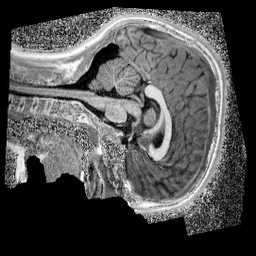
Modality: UNIT1_denoised
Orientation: sagittal
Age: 12
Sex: male
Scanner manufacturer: siemens
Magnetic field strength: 3 T
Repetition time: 4 s
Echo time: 0.00299 s